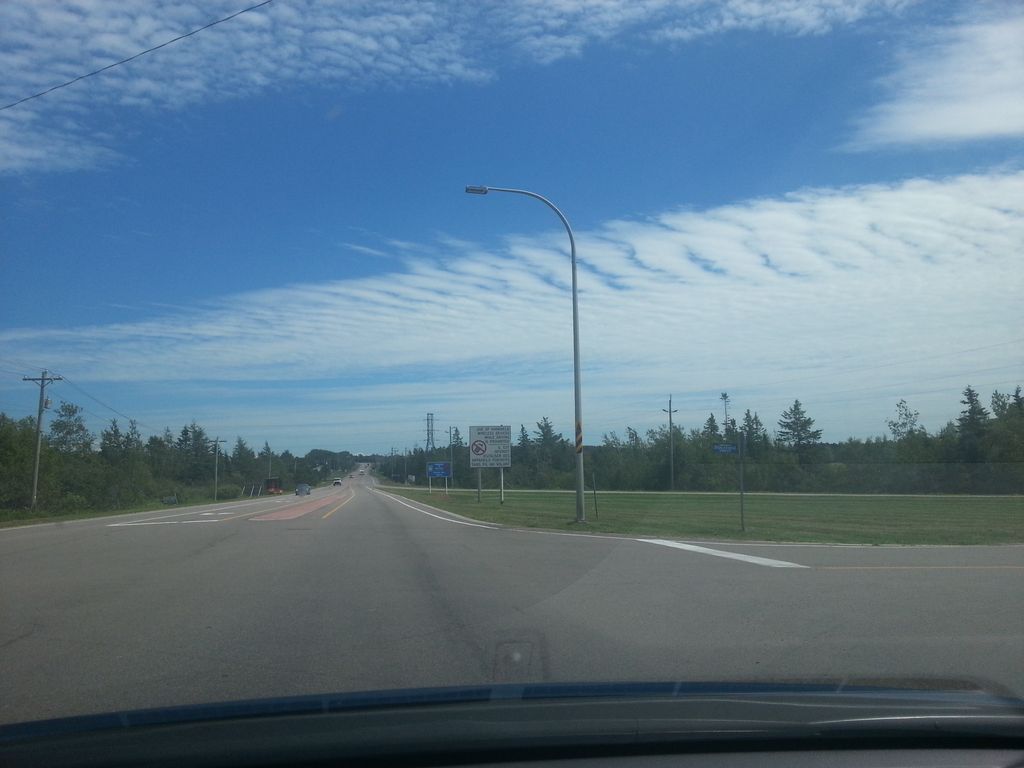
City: charlottetown